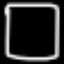
Label: square